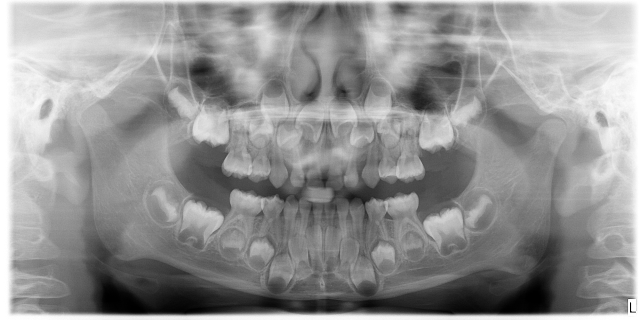
child